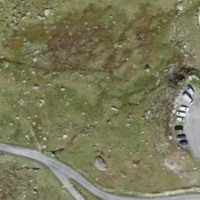
EUNIS habitat code: 26
Species observed at this site:
Parnassia palustris
Gentiana bavarica